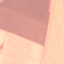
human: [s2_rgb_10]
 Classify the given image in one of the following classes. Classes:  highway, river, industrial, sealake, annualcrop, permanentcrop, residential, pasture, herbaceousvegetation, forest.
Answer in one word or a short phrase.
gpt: AnnualCrop